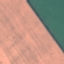
Land use / land cover class: AnnualCrop